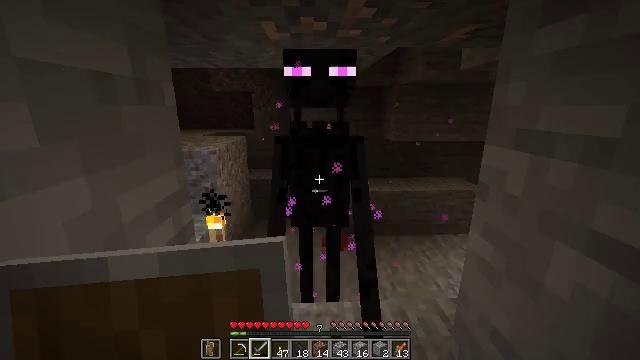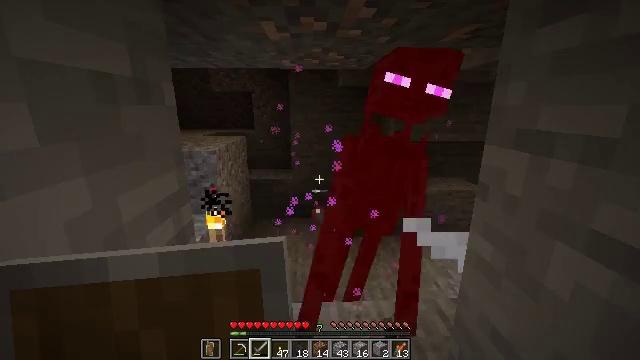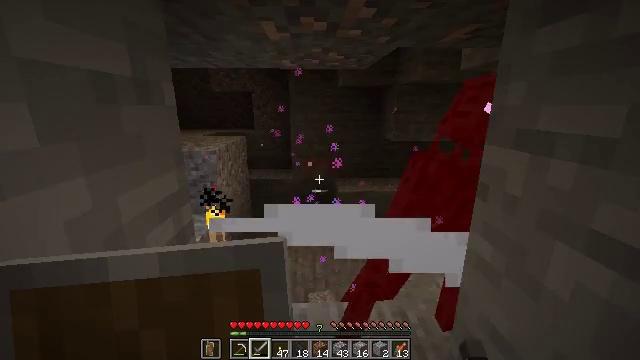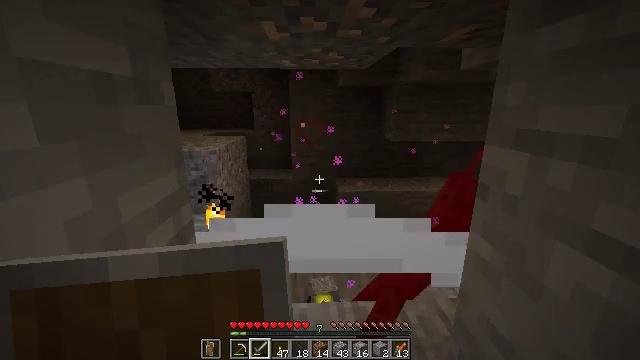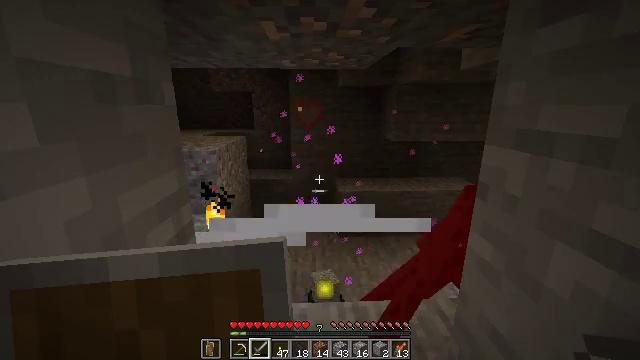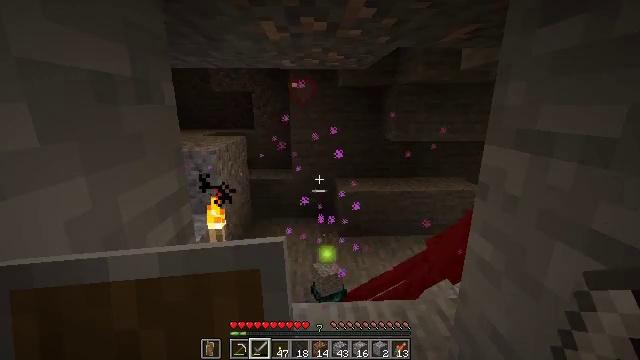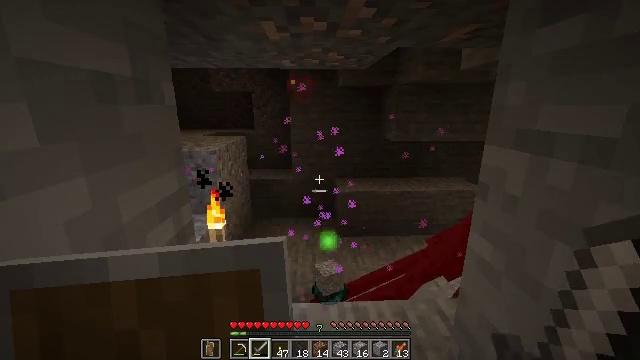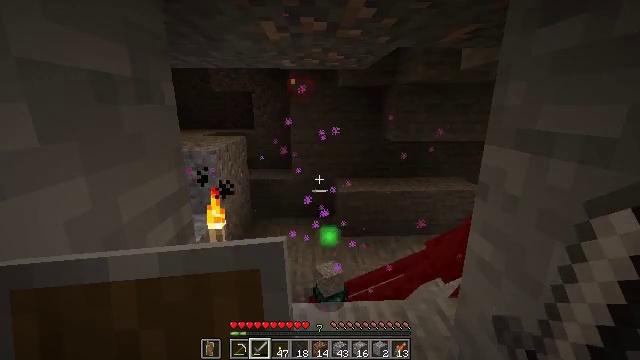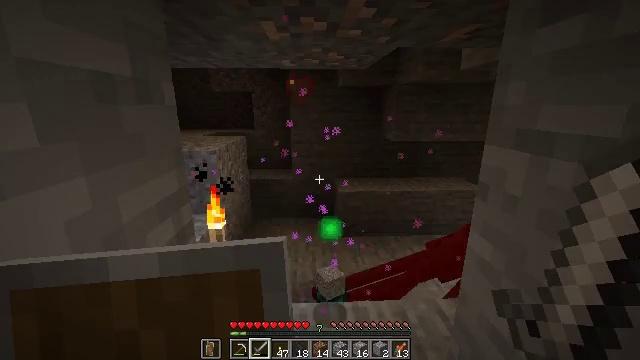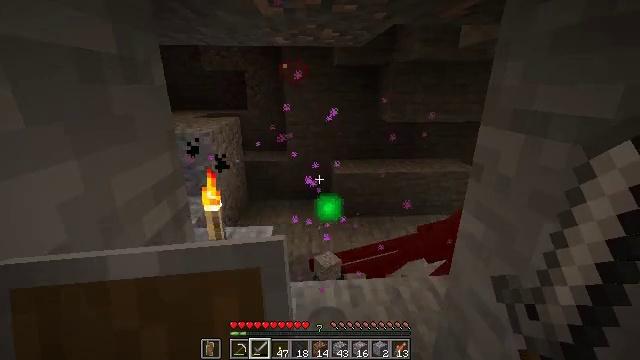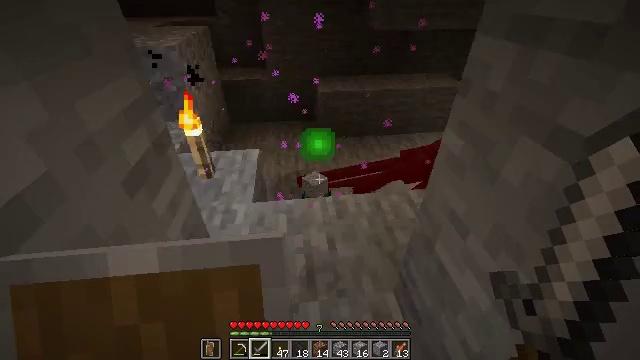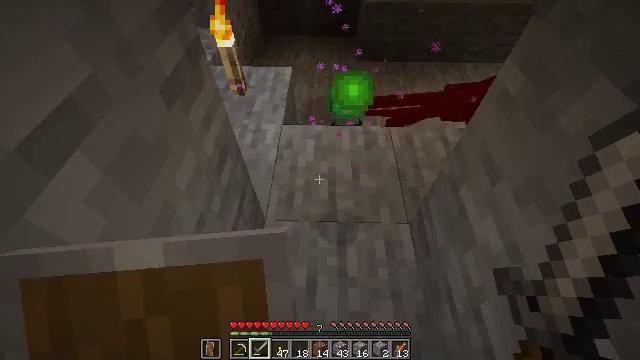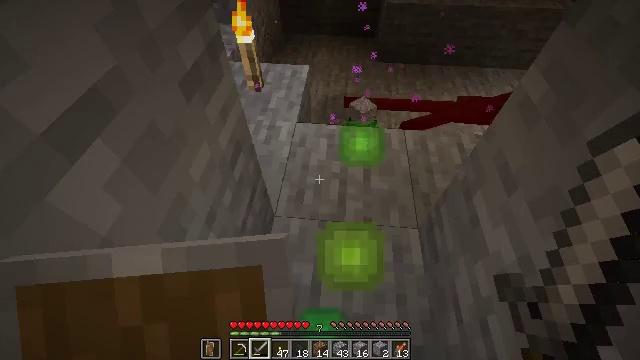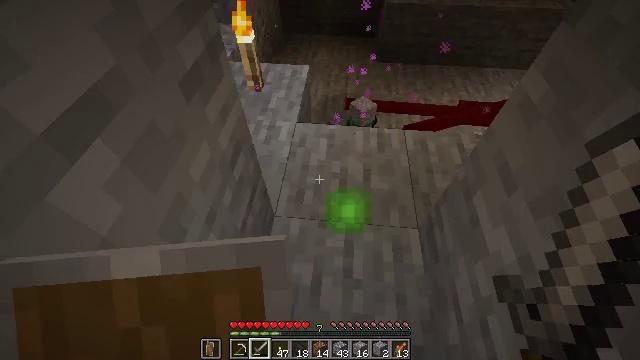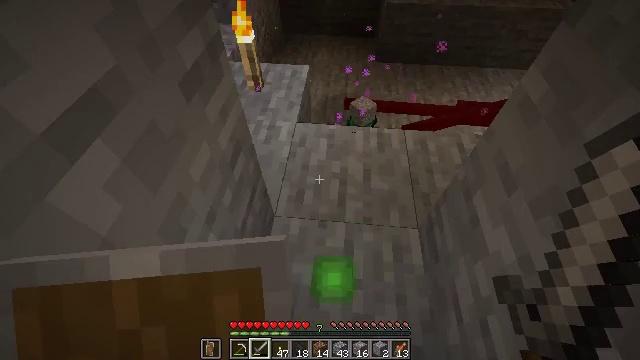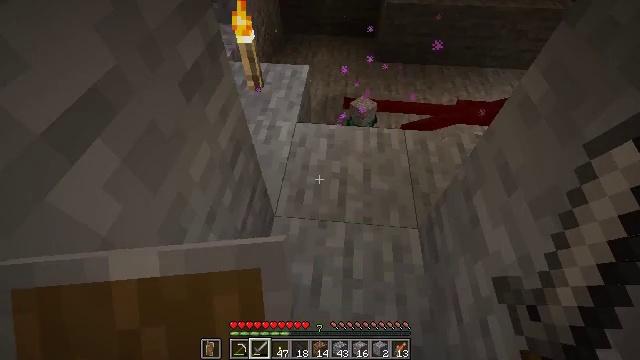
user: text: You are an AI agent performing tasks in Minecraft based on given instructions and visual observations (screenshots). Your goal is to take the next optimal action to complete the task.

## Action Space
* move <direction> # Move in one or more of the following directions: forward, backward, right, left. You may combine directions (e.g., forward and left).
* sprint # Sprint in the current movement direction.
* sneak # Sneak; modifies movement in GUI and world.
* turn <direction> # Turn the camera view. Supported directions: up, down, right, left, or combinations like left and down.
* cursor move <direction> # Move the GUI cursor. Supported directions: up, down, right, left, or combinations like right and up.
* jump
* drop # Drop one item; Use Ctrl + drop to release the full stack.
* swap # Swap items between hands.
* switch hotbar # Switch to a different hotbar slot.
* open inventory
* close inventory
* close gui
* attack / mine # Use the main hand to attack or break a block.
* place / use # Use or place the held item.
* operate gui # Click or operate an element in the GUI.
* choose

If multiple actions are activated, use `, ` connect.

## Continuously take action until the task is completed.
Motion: motion action
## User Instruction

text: Collect gravel for your inventory.
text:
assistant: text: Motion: no_op
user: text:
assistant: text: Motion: no_op
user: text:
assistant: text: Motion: no_op
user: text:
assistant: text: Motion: no_op
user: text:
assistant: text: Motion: no_op
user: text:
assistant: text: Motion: no_op
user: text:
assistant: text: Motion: no_op
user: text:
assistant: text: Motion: no_op
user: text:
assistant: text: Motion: turn right and down
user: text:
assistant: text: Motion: turn right and down
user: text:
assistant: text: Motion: turn left and down
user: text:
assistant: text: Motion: turn left
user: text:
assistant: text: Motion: no_op
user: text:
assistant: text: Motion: no_op
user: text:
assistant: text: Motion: no_op
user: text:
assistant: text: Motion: move forward
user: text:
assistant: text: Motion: move forward
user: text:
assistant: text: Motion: move forward
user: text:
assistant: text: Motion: move forward
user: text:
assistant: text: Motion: move forward, turn right and down
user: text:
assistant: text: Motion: move forward, turn right
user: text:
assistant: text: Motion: move forward, turn right and down
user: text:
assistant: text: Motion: move forward, turn right and down
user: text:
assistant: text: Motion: no_op
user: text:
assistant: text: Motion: turn right
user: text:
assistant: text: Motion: no_op
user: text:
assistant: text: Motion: no_op
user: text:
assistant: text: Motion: no_op
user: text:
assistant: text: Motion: turn right
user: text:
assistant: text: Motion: turn right